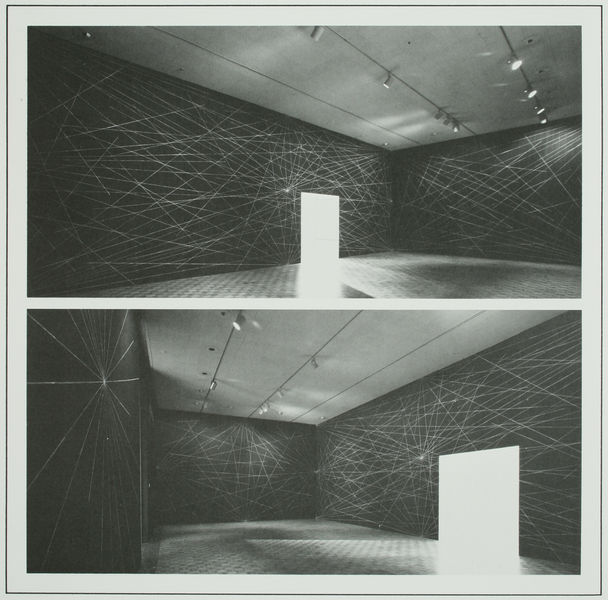
Titel: Twenty-four Lines from the Center of the Wall
Künstler: Sol Lewitt
Standort: New York
Institution: John Weber Gallery
Schlagwörter: dunkel, schatten, weiß, ausschnitt, grau, hell, lampe, lampen, licht, raum, schwarz, tür, zimmer, wand, boden, decke, lichtpunkte, fotos, zwei, netze, formen, linien, beleuchtung, striche, leuchten, foto, rechtecke, wände, eingang, rechteck, strahlen, linie, blanc, noir, anfang, ausstellung, ende, rechteckig, museum, fäden, gewebe, sol, clair obscur, lumière, lewitt, netz, leisten, installation, stelen, straßennetz, sternförmig, photographie, kreuzungen, lignes, bespannung, noir et blanc, salle, freistehend, clair, sol lewitt, perspektiven, contemporain, vide, spots, croisement, brisures, fixpunkte, autobahnnetz, begegnungen, constellation, entrecroisement, espace, insatallation, murs, obscur, rectilignes, toile d'raignee